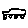
Label: car